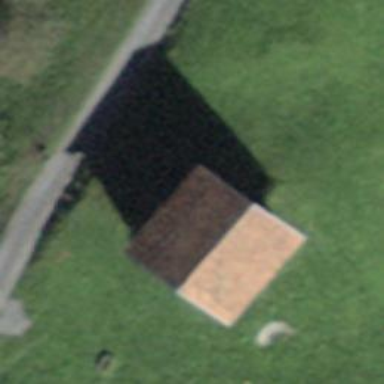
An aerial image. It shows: Barn.